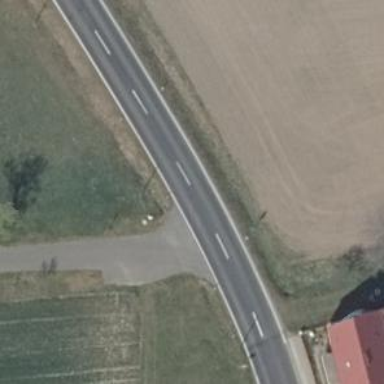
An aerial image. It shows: Secondary road with asphalt surface.